Aerial crown-view tile of a tropical tree (Barro Colorado Island, Panama), acquired 20250818:
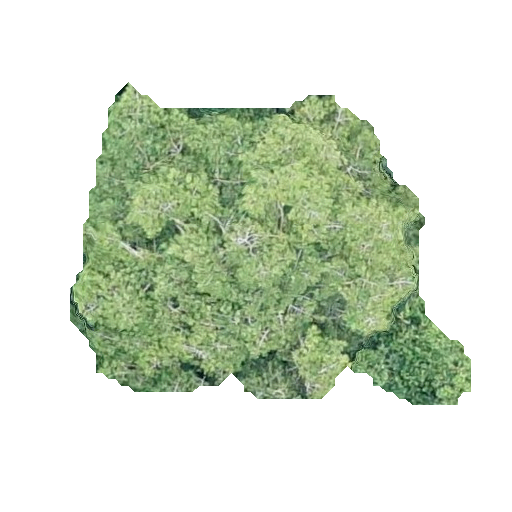
Species: Virola surinamensis
GBIF accepted scientific name: Virola surinamensis
Crown area: 133.484 m²